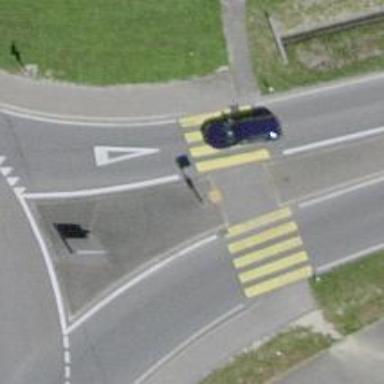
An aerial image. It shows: Marked crossing with pedestrian island.